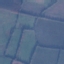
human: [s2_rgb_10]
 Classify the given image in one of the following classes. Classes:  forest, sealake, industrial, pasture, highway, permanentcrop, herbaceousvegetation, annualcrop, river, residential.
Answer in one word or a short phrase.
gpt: Pasture